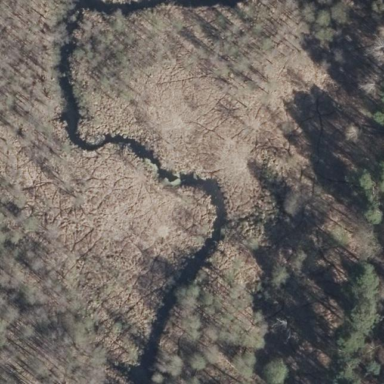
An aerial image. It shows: Swampy wetland area.